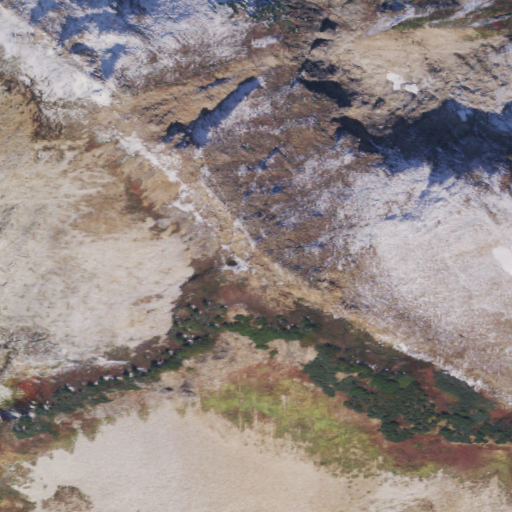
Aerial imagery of ridge(s) in Washington named Easy Ridge containing barren land, shrub, and grassland